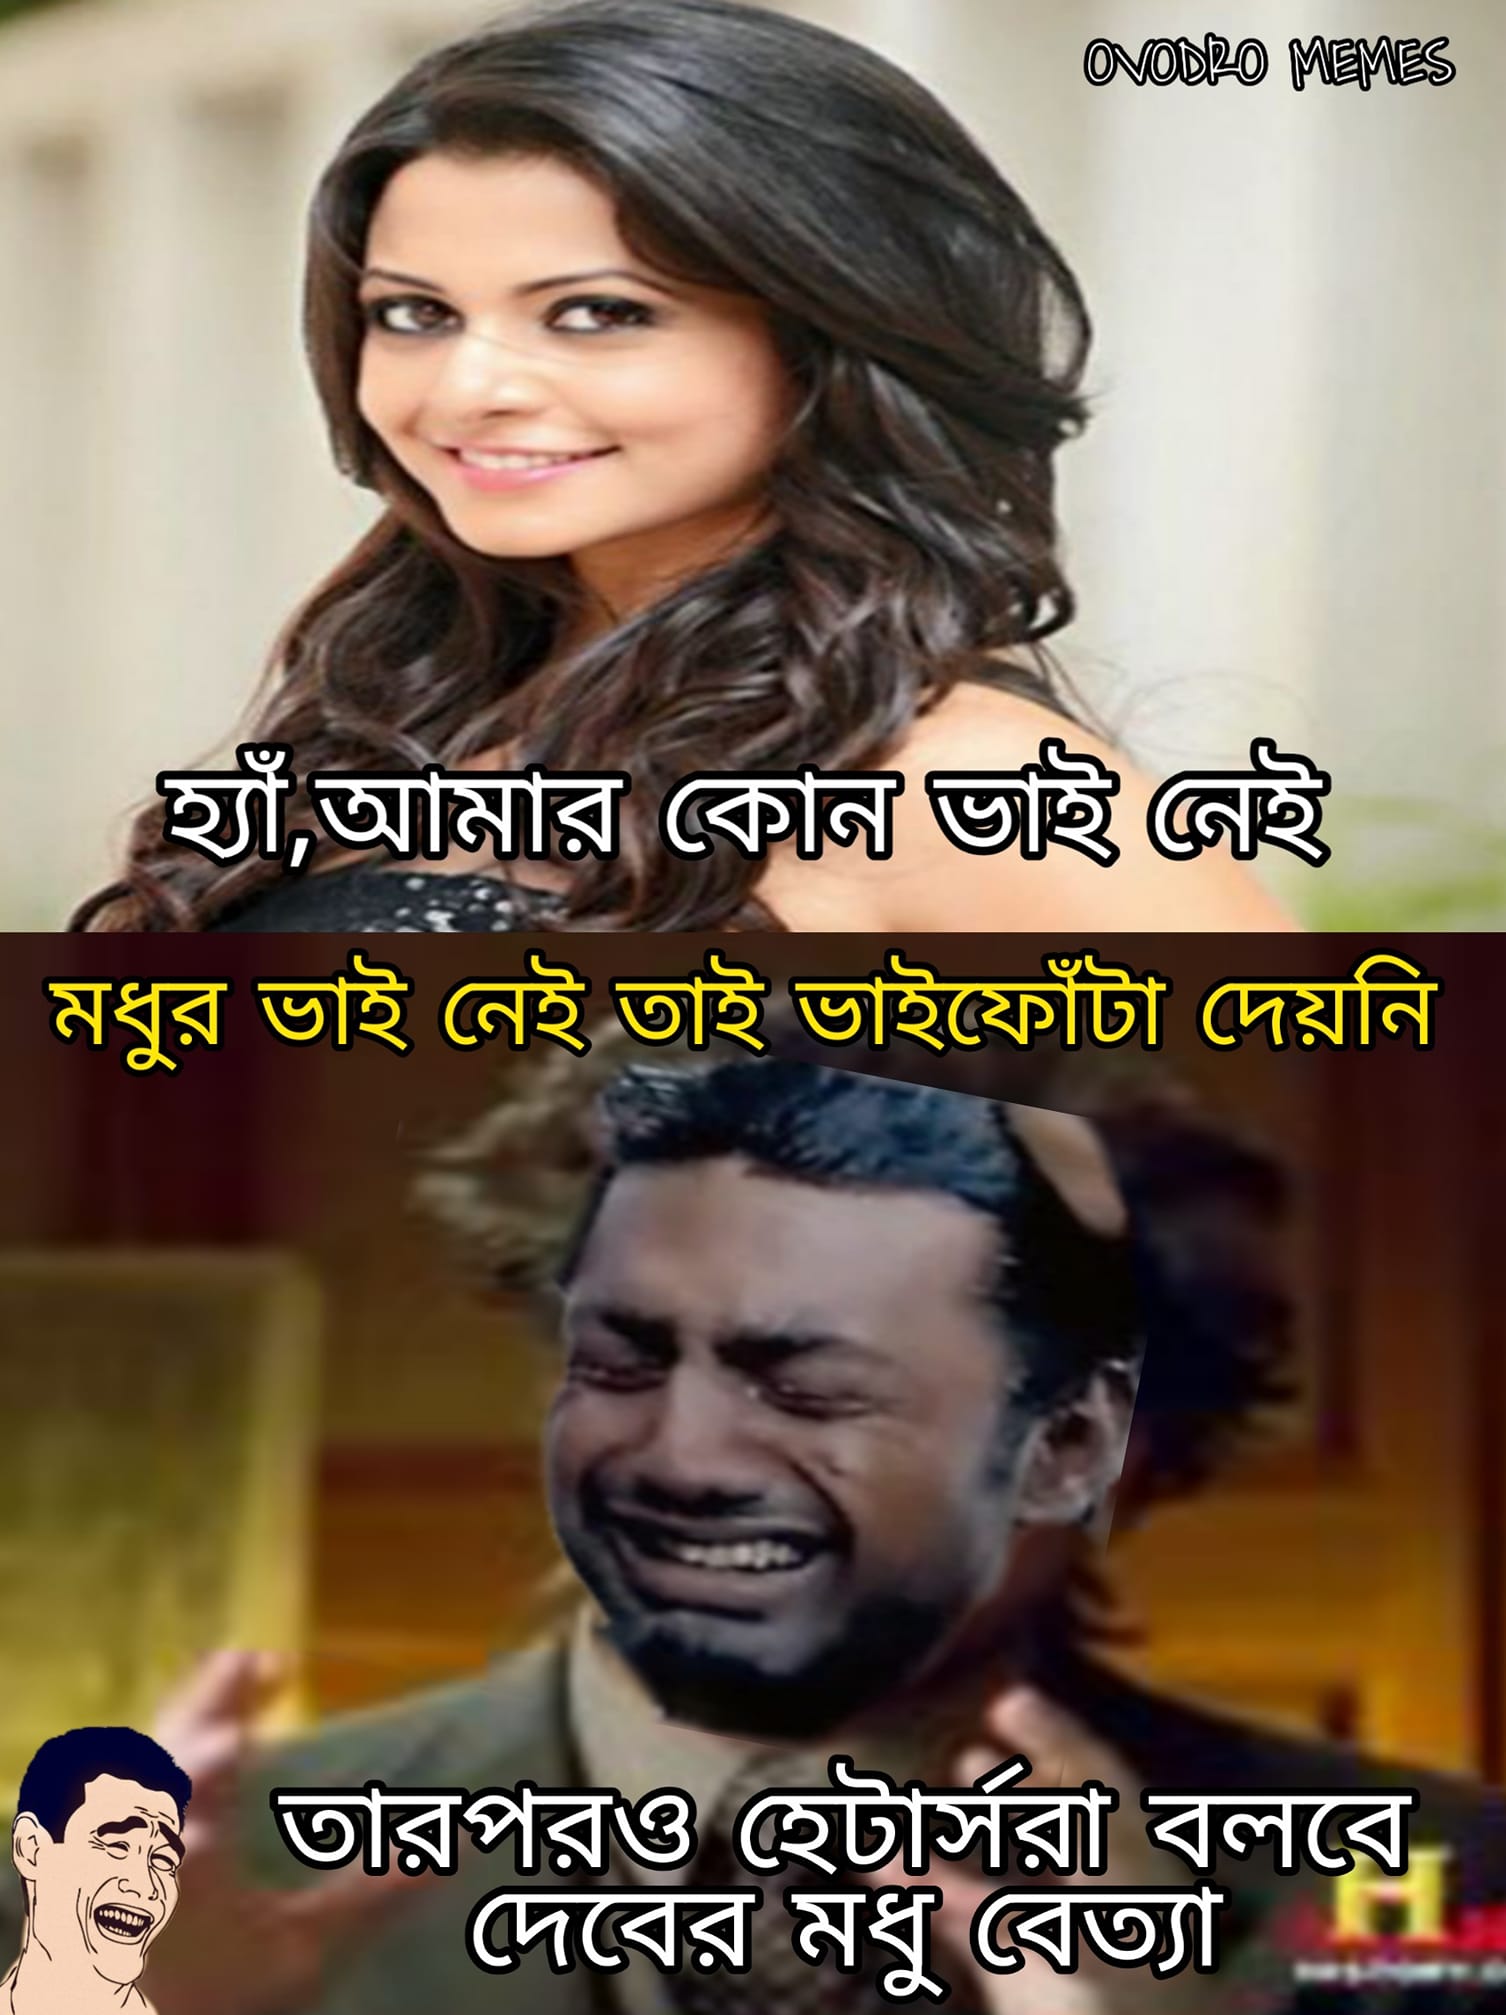
Caption: হ্যাঁ, আমার কোন ভাই নেই    মধুর ভাই নেই তাই ভাইফোটা দেয়নি   তারপরও হেটার্সরা বলবে দেবের মধু বেত্যা
Label: hate